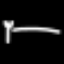
Label: fork